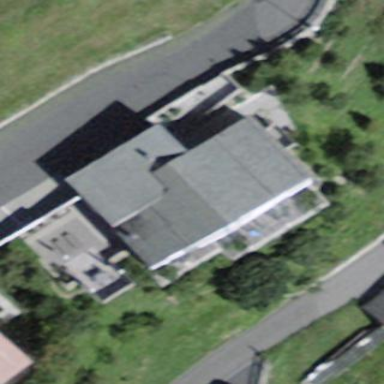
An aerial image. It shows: Building with gabled roof oriented across.